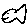
Label: fish